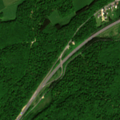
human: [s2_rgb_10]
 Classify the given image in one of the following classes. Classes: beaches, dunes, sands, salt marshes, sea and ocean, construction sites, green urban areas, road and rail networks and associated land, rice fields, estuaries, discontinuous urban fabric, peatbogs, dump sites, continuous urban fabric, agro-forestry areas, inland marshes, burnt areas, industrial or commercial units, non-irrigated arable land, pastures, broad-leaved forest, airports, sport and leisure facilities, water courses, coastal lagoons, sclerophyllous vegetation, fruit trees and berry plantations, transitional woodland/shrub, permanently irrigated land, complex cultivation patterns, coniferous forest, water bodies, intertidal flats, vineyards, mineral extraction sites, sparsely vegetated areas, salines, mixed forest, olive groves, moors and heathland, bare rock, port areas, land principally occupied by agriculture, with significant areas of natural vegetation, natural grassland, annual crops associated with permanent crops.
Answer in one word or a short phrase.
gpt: discontinuous urban fabric, non-irrigated arable land, land principally occupied by agriculture, with significant areas of natural vegetation, broad-leaved forest